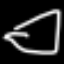
Label: octagon